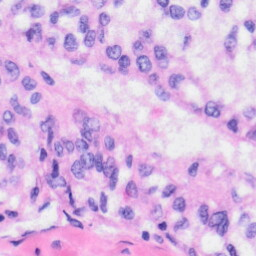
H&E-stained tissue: Liver